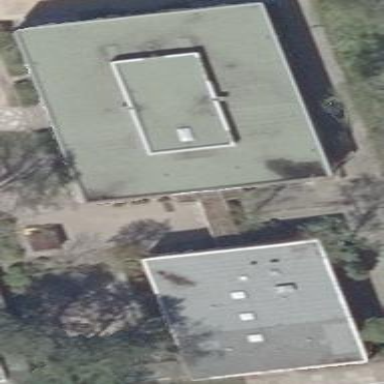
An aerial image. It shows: School building.